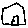
Label: house